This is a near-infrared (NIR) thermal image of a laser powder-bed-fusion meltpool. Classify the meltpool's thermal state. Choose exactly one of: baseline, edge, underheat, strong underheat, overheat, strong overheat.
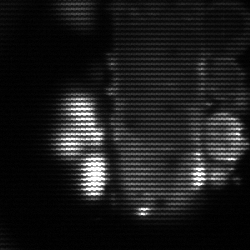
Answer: strong underheat